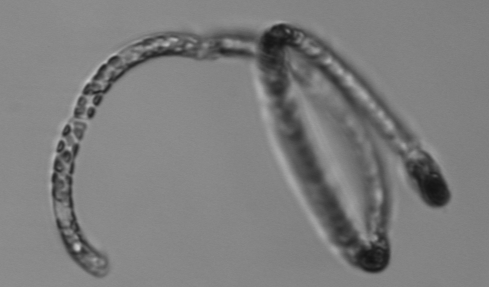
Label: Guinardia_striata